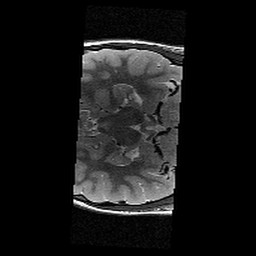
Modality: T2w
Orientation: axial
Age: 12
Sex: female
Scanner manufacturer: siemens
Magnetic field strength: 3 T
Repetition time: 8.46 s
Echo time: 0.067 s